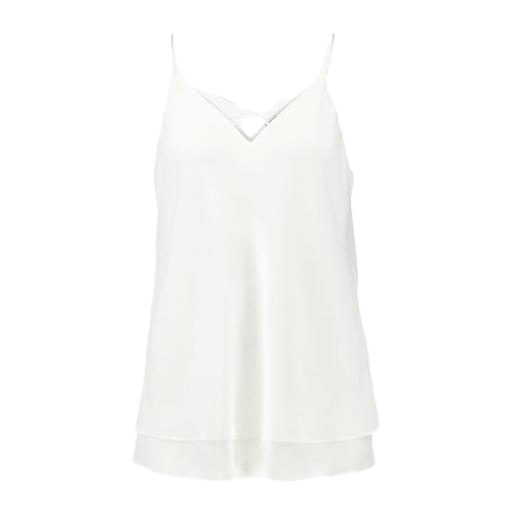
white women's layered cami, white ellie swing cami, white v-neck cami, white background